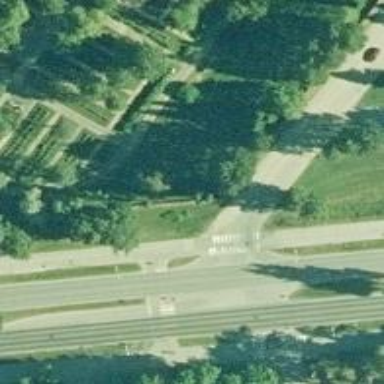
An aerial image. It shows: Marked road crossing.